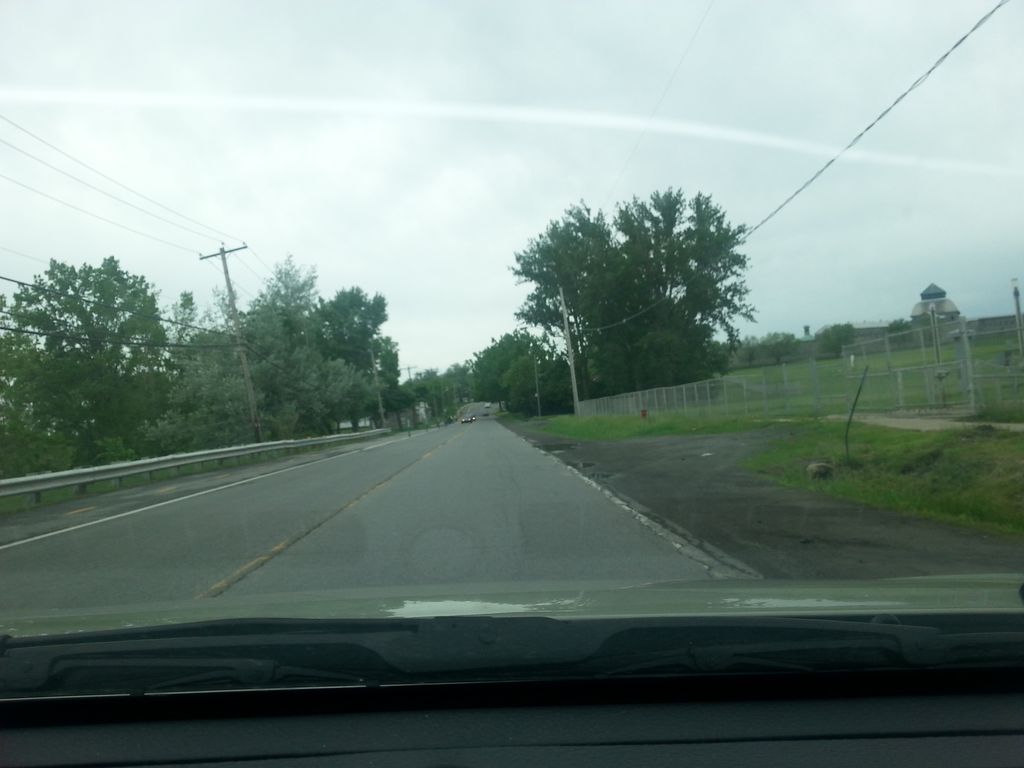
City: montreal